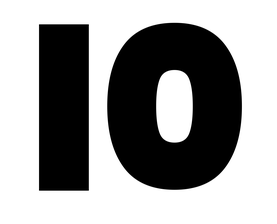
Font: Poppins-Black